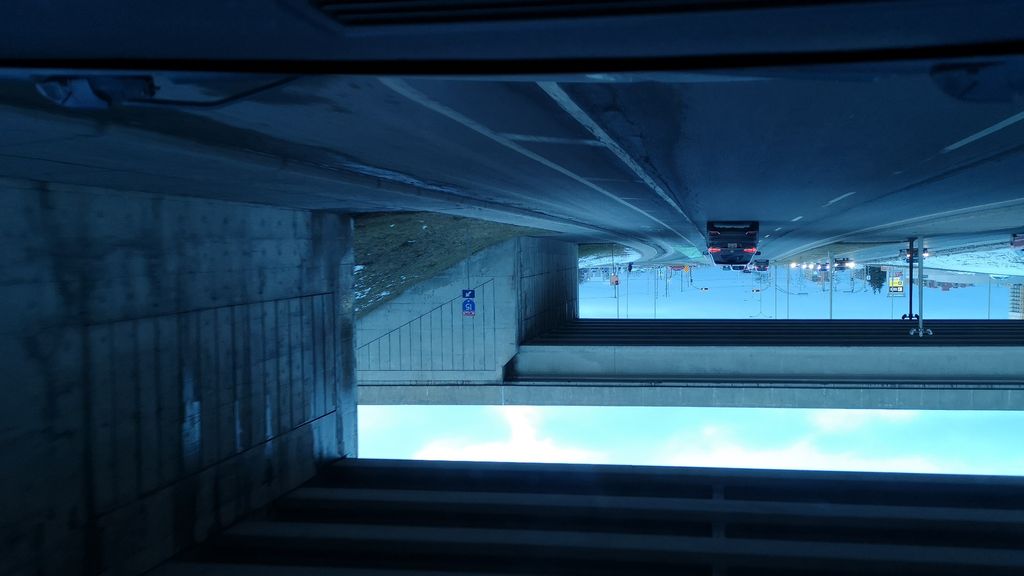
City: montreal